Question: I have the following XML file to implement a fragment.
'''
<RelativeLayout xmlns:android="http://schemas.android.com/apk/res/android"
xmlns:tools="http://schemas.android.com/tools"
android:layout_width="@dimen/two_third_width"
android:layout_height="match_parent"
android:layout_alignParentLeft="true"
android:layout_alignParentTop="true"
android:layout_margin="@dimen/extra_margin"
android:background="@drawable/found_item_bg"
tools:context=".FoundItemFragment" >
<TextView
android:id="@+id/found_item_description"
android:layout_width="wrap_content"
android:layout_height="wrap_content"
android:layout_alignParentRight="true"
android:layout_alignParentTop="true"
android:layout_margin="@dimen/small_margin"
android:layout_marginRight="@dimen/extra_margin"
android:textColor="@color/BlueText"
android:textSize="@dimen/big_title_font" />
<TextView
android:id="@+id/found_item_catnum_name"
android:layout_width="@dimen/item_bg_width"
android:layout_height="wrap_content"
android:layout_alignParentRight="true"
android:layout_below="@id/found_item_description"
android:layout_margin="@dimen/small_margin"
android:layout_marginRight="@dimen/big_margin"
android:background="@drawable/item_name_bg"
android:text="@string/catalog_number"
android:textSize="@dimen/found_item_font" />
<TextView
android:id="@+id/found_item_catnum_value"
android:layout_width="@dimen/item_bg_width"
android:layout_height="wrap_content"
android:layout_toLeftOf="@id/found_item_catnum_name"
android:layout_alignBaseline="@id/found_item_catnum_name"
android:layout_margin="@dimen/small_margin"
android:background="@drawable/item_value_bg"
android:textSize="@dimen/found_item_font" />
...
</RelativeLayout>
'''
No matter what value I give to the TextView elements' right margins, I get the following rendering:

The first problem is that the found_item_description text has disappeared somewhere. The main problem is that the three TextViews on the right are supposed to be inside the layout, not extended out the right side. I have tried all sorts of values for layout_marginRight, but the various values seem to have no effect. I assume something is overriding or neutralizing the margin value, but I don't understand what it might be.
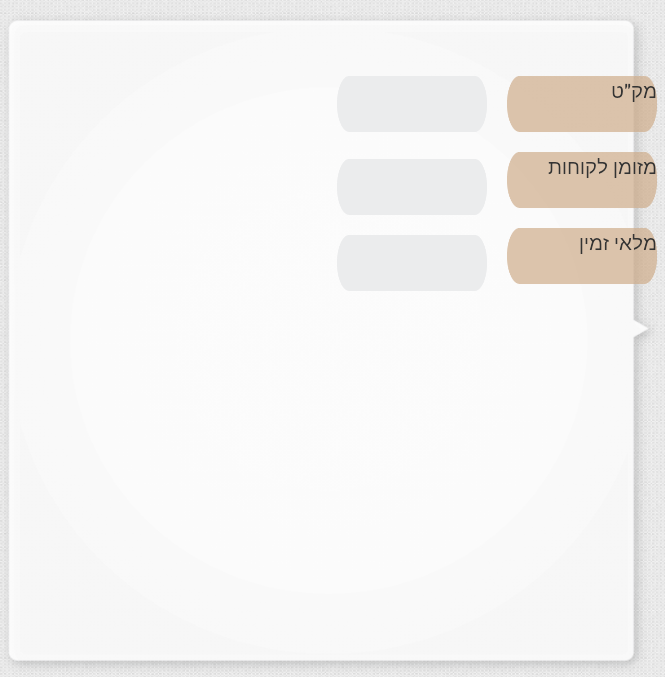
Answer: You can't use 'layout_margin' and 'layout_marginRight' in the same element. In that case only layout_marign will be applied. If you want different margin for only one side you have to add all 'marginLeft', 'marginRight', 'marginTop' and 'marginBottom'